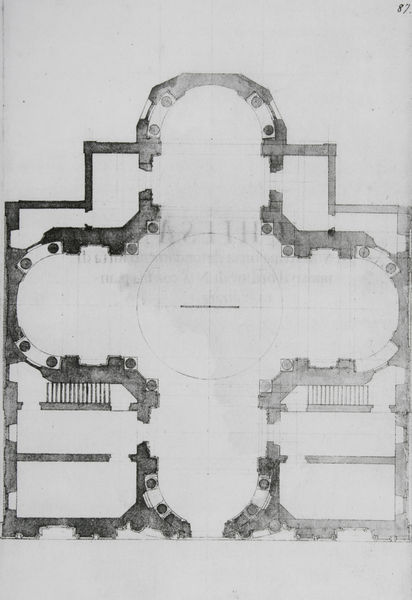
Titel: Plan aus dem ersten Projekt für SS. Luca e Martina, Rom
Künstler: Domenico Castelli
Standort: Rom
Institution: Biblioteca Apostolica Vaticana
Schlagwörter: weiß, fenster, grau, mitte, pfeiler, raum, schwarz, skizze, säule, säulen, tür, zeichnung, anlage, gebäude, haus, schloss, wand, architektur, arme, barock, blass, innenraum, gitter, kirche, rokkoko, gotik, kreis, oval, rund, turm, schiff, papier, ecke, studie, mauer, linien, saal, rundbogen, kuppel, treppe, treppen, detail, symmetrie, nebenraum, umriss, anbau, wände, vier, eingang, nische, kloster, kreuz, rechteck, linie, seite, entwurf, altar, langhaus, halbkreis, portal, zahl, ziffer, apsis, kirchenraum, trepe, treppenhaus, chor, kapelle, plan, zentrum, achse, bibliothek, konche, heilig, viereck, bau, nummer, geschoss, basilika, frauenkirche, grundriss, kleeblatt, kreuzgang, punktsymmetrie, aufriss, etage, bauplan, vorzeichnung, zentralbau, rotunde, rundgang, erweiterung, apsiden, vierung, nieschen, obergeschoss, kuppelbau, protal, kreuzbau, idealarchitektur, griechisches kreuz, vierpass, kreuzanlage, kiche, st. peter, vierungspfeiler, dreikonchenanlage, sakristei, peter, vierkant, treppenaufgänge, absiden, besinnung, kleeeblatt, kreuzgrundriss, maßsatb, minus, sarkristei